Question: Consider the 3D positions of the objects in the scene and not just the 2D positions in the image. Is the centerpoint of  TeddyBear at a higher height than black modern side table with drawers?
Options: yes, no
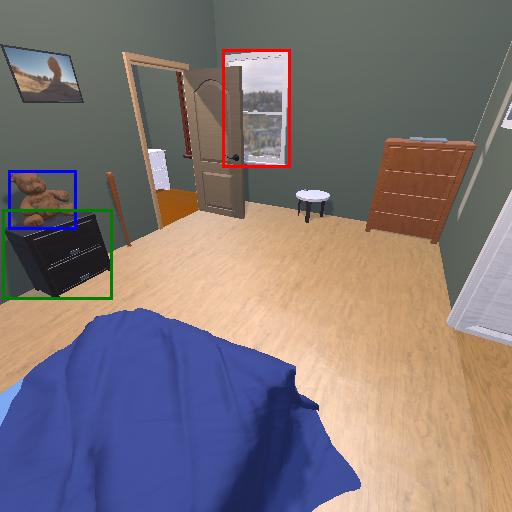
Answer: yes